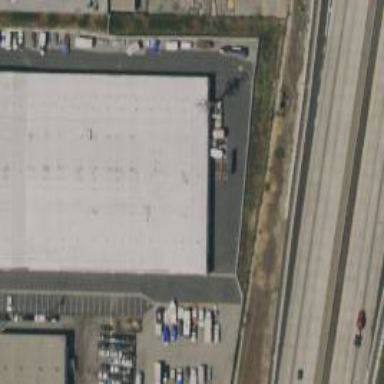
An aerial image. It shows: Warehouse building used for warehousing.